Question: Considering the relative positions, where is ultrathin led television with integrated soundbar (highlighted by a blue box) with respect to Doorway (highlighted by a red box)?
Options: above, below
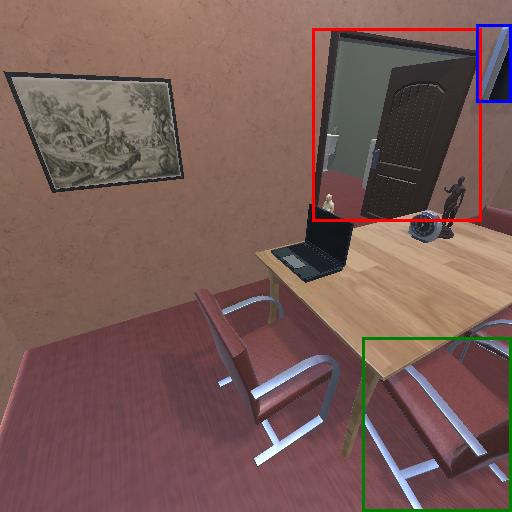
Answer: above